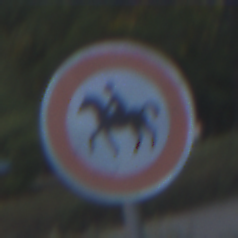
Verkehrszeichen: VerbotReiter
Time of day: SunriseSunset
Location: Outdoor (Urban)
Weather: Clear
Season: NotSpecified
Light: Natural